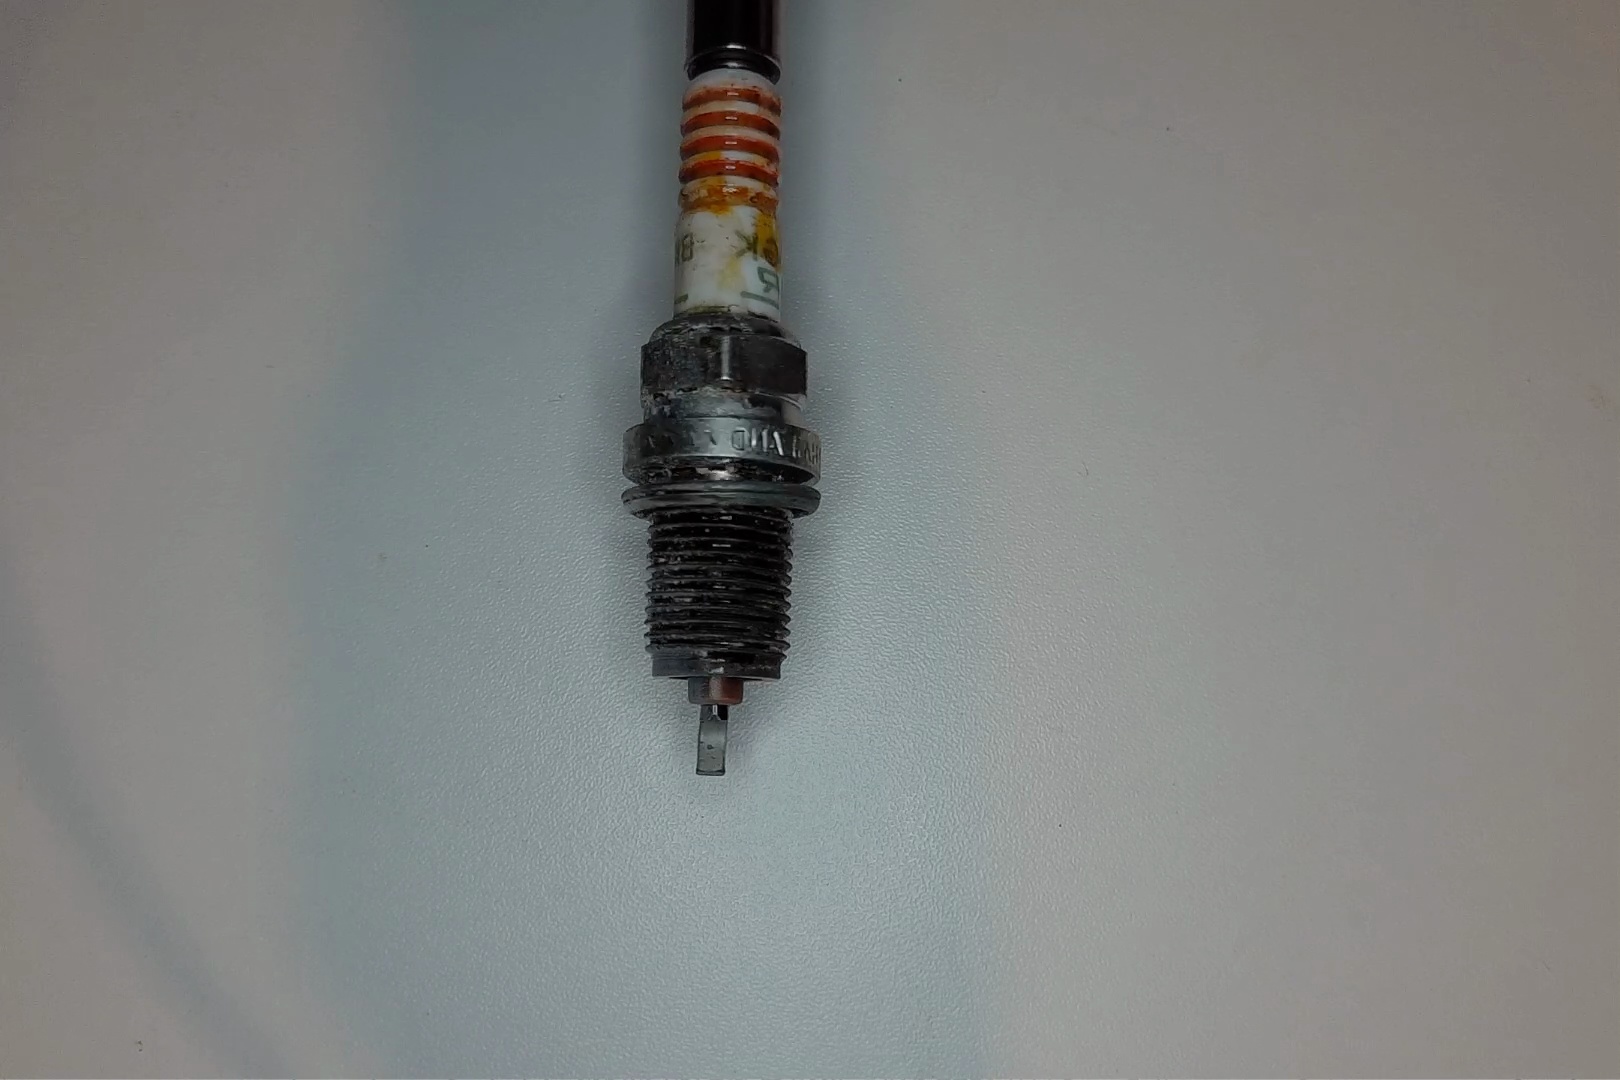
Label: anomaly